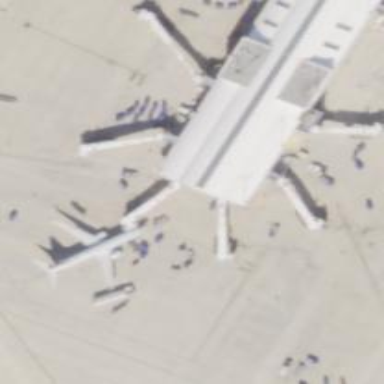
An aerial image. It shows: Airport gate.